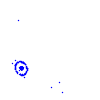
Particle: kaon